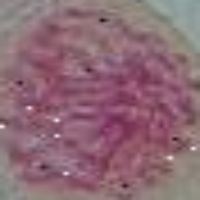
Label: prophase